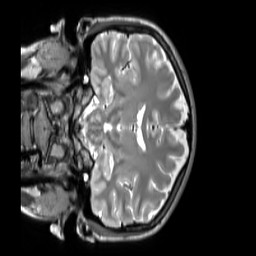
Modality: T2w
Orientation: coronal
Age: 19
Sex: female
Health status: ill
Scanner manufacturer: siemens
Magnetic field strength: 3 T
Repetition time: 2.8 s
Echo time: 0.326 s